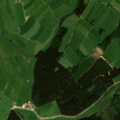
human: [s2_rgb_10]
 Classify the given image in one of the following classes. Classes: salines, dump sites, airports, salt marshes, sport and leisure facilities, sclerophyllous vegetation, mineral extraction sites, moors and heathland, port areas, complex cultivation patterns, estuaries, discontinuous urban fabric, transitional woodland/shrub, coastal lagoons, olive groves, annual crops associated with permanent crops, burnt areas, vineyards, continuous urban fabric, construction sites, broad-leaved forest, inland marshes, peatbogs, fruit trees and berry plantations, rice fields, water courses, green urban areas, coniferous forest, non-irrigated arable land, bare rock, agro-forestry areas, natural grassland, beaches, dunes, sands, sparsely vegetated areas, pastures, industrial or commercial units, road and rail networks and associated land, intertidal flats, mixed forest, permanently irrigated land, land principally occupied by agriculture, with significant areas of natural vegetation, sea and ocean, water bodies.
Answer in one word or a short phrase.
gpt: pastures, land principally occupied by agriculture, with significant areas of natural vegetation, coniferous forest, mixed forest